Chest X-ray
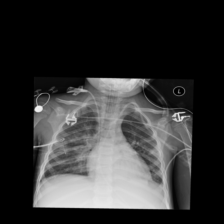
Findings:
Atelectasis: positive
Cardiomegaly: negative
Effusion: negative
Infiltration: positive
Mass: negative
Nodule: negative
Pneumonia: negative
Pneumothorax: negative
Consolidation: negative
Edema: negative
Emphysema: negative
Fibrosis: negative
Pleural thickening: negative
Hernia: negative